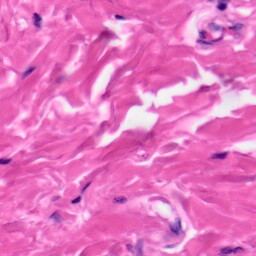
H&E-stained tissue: Skin